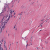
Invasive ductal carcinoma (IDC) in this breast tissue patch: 1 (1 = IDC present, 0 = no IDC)